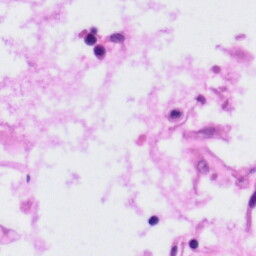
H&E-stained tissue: Tonsil